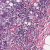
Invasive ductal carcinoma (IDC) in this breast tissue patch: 1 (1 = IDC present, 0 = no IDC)